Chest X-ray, AP view. Patient: 63 years old, sex M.
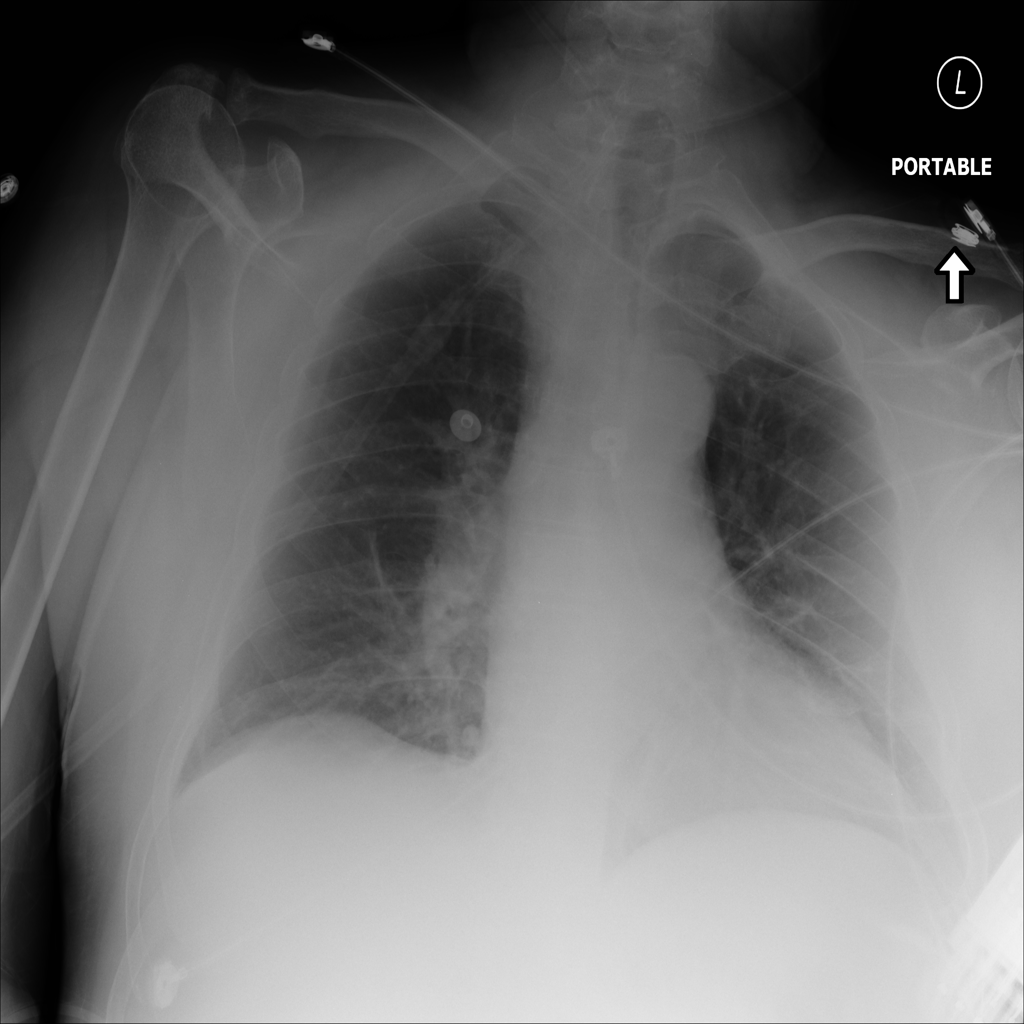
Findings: Atelectasis